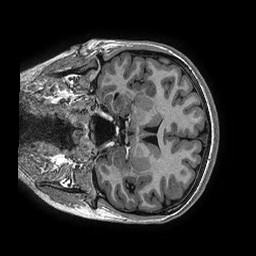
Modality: T1w
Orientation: coronal
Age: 15
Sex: female
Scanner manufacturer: ge
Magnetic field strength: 3 T
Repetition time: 0.006952 s
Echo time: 0.00292 s